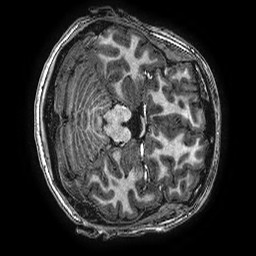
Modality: T1w
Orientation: axial
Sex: female
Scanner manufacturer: ge
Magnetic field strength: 3 T
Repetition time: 0.00766 s
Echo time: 0.003476 s